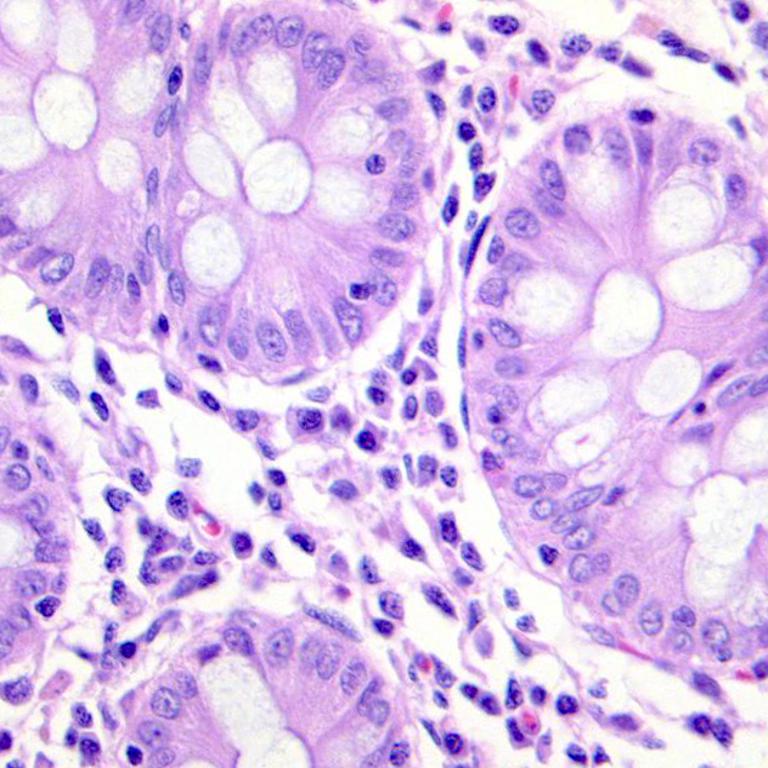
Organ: colon
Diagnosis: benign